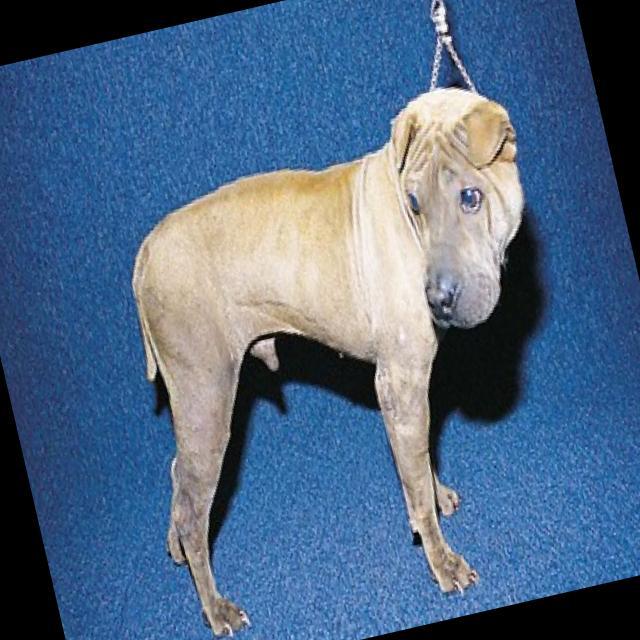
Canine hypersensitivity reaction — allergic skin response with urticaria, erythema, pruritus, and angioedema. May be food, environmental, or flea allergy related.